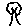
Label: tree